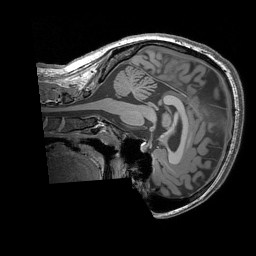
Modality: T1w
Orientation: sagittal